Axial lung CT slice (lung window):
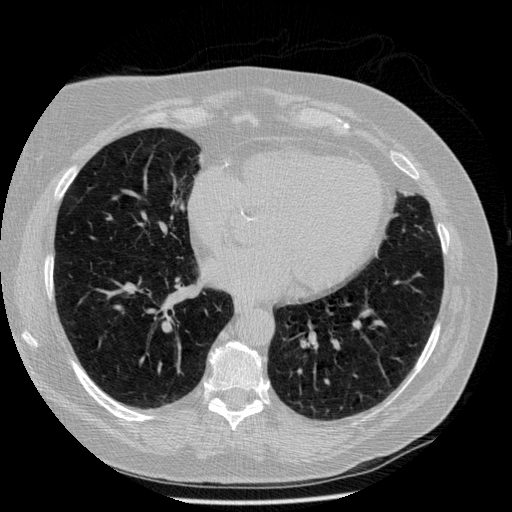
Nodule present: no